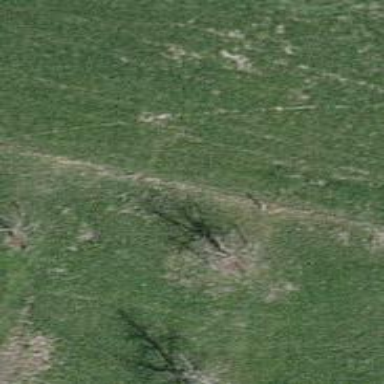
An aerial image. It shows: Single tag "natural: tree."